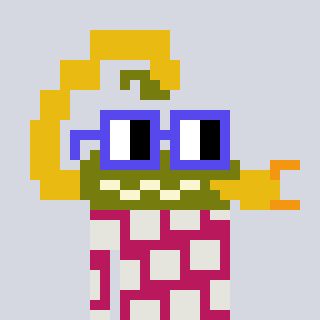
a pixel art character with square blue glasses, a scorpion-shaped head and a darkpink-colored body on a cool background